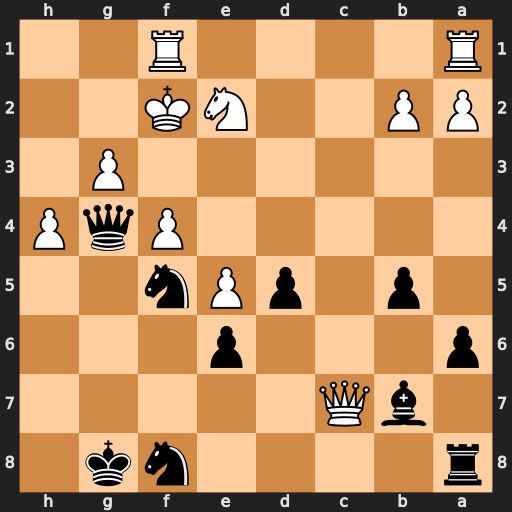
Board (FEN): r4nk1/1bQ5/p3p3/1p1pPn2/5PqP/6P1/PP2NK2/R4R2
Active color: b
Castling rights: -
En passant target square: -
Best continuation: Rc8 Qxc8 Bxc8